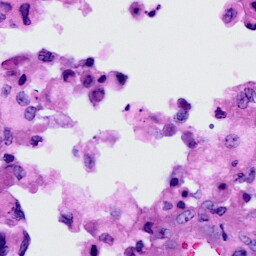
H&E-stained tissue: Cervix